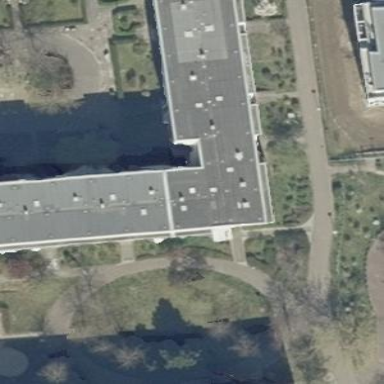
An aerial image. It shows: Flat-roofed apartment building.